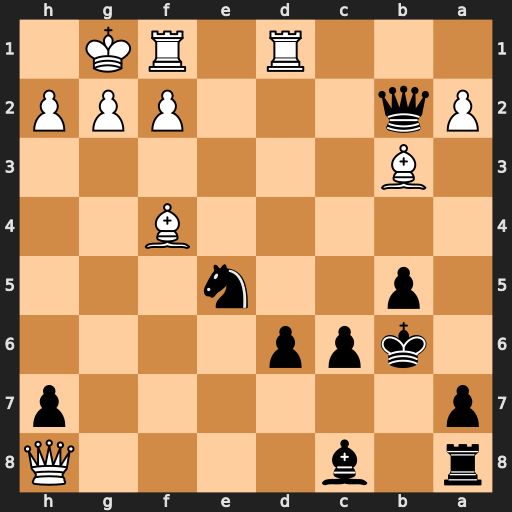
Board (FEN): r1b4Q/p6p/1kpp4/1p2n3/5B2/1B6/Pq3PPP/3R1RK1
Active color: b
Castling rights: -
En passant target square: -
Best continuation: Nf3+ gxf3 Qxh8